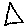
Label: triangle